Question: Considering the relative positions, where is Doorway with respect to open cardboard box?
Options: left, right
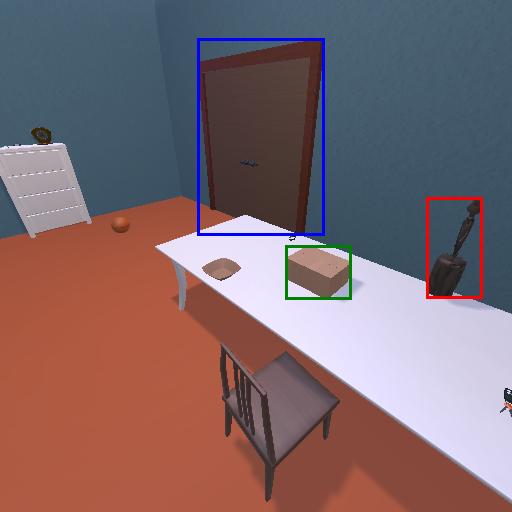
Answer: left